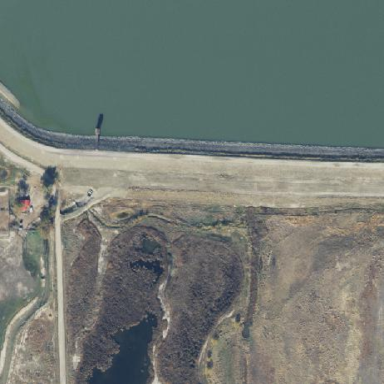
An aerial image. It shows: Dam across waterway.